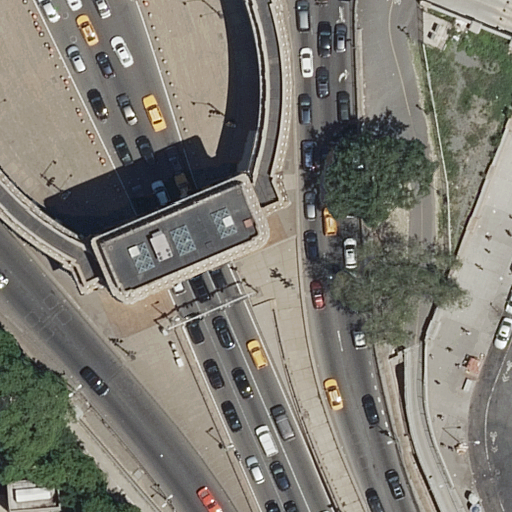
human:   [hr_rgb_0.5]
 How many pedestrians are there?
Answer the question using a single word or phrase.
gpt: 2

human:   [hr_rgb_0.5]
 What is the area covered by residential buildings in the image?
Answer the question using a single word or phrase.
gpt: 633m2

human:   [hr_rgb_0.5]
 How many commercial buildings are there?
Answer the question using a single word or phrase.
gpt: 0

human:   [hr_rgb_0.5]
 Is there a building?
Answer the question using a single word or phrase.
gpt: yes

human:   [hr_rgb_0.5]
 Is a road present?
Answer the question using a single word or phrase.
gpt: yes

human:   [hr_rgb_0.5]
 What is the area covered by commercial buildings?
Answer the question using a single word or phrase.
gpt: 0m2

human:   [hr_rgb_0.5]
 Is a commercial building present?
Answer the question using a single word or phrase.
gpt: no

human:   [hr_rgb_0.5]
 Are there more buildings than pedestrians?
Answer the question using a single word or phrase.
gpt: no

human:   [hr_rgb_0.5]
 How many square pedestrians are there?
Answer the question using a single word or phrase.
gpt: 0

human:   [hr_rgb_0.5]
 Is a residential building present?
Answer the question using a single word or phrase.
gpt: yes

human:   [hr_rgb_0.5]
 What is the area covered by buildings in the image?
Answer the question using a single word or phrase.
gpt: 633m2

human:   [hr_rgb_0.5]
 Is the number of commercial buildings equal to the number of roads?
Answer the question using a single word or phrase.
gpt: no

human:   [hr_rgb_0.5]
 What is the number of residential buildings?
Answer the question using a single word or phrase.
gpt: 1

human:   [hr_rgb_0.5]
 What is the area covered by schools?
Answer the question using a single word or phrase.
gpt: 101m2

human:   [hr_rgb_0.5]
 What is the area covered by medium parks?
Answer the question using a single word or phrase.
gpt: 266m2

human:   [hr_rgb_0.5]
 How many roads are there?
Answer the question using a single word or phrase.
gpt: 18

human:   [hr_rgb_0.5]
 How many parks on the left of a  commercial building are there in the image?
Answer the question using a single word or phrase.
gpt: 0

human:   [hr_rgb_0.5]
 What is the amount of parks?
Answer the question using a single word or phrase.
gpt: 1

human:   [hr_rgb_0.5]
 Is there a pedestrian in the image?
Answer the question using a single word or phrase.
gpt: yes

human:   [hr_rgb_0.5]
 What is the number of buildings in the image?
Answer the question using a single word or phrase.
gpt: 1

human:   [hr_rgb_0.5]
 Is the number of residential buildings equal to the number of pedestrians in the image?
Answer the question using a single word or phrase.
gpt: no

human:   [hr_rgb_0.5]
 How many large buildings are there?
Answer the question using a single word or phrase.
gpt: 1

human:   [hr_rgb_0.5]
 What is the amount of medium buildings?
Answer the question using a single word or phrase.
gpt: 0

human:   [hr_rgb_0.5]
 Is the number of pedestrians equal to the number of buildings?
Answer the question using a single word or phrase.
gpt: no

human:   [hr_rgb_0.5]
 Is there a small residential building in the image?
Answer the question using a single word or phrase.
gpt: no

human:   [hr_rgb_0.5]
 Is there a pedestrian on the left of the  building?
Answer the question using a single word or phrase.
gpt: no

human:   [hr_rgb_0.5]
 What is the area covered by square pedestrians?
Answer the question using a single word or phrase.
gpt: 0m2

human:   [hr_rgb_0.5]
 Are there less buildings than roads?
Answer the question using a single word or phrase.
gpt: yes

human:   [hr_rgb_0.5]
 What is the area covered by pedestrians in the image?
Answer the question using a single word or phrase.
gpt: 1554m2

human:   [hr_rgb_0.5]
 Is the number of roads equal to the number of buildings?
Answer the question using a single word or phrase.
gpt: no

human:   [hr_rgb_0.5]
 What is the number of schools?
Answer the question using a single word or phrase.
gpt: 1

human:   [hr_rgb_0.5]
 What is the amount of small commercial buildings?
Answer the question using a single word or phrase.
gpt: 0

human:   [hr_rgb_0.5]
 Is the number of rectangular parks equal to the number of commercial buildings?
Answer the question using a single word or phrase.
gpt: yes

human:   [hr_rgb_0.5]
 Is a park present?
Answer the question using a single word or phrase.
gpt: yes

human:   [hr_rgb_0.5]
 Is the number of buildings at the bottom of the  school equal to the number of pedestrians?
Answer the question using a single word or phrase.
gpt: no

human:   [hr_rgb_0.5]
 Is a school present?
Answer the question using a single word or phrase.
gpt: yes

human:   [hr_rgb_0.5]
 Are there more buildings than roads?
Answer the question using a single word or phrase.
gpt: no

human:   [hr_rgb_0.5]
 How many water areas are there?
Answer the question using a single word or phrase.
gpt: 0

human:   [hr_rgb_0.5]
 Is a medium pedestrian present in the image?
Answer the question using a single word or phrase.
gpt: no

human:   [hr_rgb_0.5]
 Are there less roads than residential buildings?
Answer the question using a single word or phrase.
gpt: no

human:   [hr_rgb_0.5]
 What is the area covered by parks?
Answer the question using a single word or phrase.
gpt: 266m2

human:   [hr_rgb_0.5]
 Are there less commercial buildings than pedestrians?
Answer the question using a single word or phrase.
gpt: yes

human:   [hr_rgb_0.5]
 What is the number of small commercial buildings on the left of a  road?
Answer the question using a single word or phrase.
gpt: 0

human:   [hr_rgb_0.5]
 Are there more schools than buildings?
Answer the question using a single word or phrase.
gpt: no

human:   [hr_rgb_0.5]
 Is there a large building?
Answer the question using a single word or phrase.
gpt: yes

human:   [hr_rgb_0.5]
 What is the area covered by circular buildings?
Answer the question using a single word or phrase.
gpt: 0m2

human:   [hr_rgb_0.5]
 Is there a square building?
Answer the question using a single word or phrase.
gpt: no

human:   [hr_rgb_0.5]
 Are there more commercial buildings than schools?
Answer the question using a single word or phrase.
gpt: no

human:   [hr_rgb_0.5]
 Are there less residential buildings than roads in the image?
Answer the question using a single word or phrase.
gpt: yes

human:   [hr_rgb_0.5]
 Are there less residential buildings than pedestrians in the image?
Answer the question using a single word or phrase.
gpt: yes

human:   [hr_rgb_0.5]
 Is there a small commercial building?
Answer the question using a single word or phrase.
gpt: no

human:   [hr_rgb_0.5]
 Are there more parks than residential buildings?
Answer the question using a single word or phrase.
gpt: no

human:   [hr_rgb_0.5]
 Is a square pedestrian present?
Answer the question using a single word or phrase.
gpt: no

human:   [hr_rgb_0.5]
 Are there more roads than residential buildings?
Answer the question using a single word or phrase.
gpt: yes

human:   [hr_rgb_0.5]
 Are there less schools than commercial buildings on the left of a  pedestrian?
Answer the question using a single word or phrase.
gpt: no

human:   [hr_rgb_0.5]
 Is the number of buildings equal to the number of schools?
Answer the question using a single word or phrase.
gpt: yes

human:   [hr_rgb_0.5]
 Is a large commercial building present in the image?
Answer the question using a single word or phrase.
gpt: no

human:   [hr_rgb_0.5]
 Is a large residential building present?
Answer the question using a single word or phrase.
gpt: yes

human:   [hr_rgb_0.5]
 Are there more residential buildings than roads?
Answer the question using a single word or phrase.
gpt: no

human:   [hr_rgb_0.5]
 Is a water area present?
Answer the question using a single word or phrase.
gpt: no

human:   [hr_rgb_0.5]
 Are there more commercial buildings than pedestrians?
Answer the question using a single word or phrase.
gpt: no

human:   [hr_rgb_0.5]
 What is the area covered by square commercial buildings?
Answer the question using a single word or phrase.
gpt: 0m2

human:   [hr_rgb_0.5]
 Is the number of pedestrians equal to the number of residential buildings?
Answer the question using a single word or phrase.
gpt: no

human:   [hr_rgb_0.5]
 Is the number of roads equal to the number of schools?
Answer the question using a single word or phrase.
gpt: no